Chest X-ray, PA view. Patient: 42 years old, sex F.
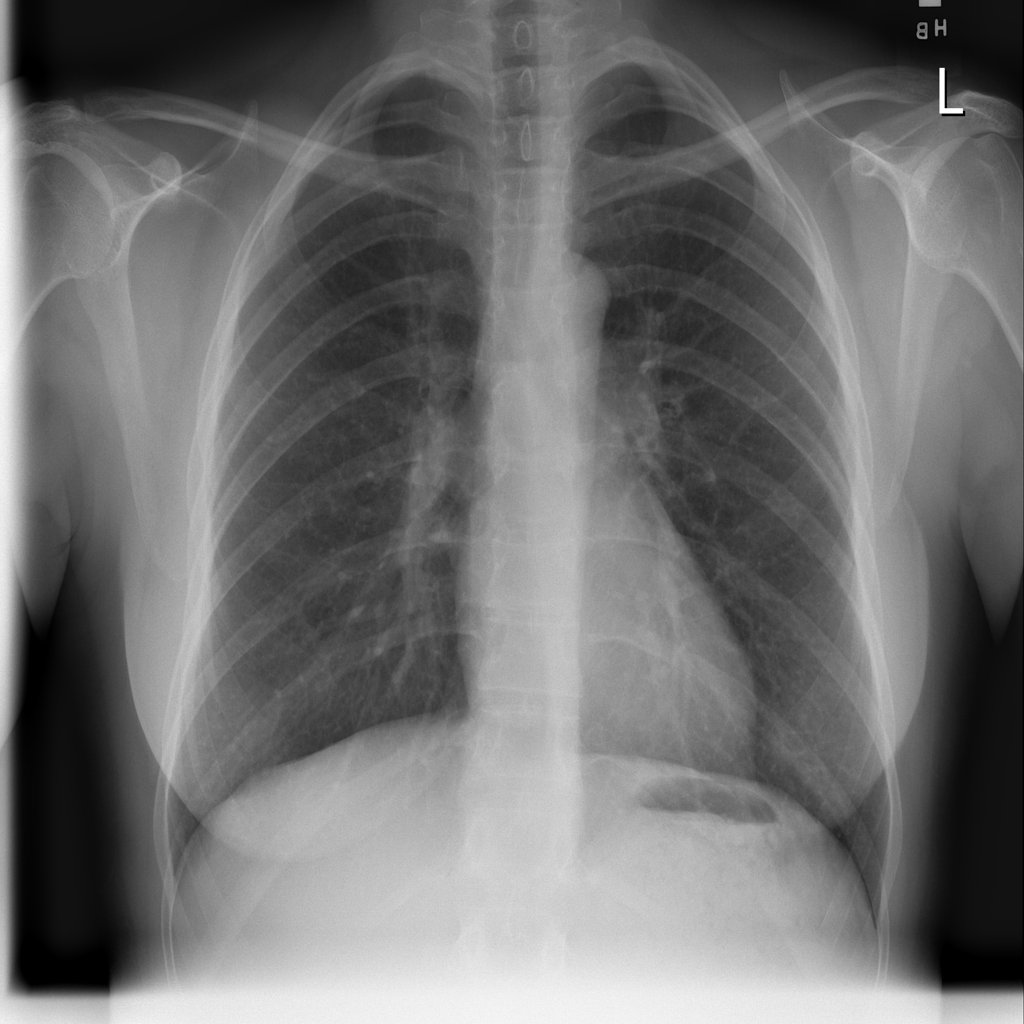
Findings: No Finding